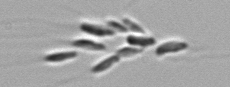
Label: Dinobryon